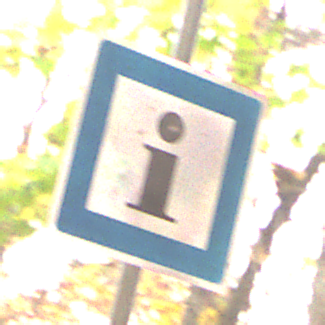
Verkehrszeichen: Informationsstelle
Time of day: MorningAfternoon
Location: Outdoor (Nature)
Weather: Overcast
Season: Autumn
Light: Natural